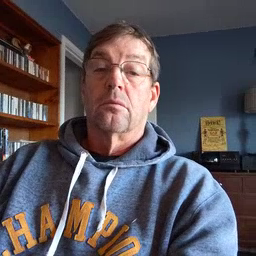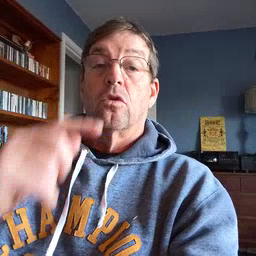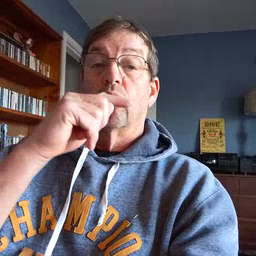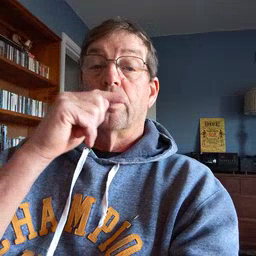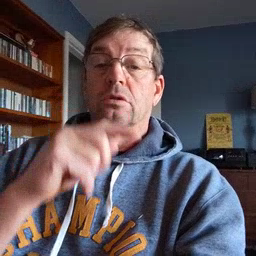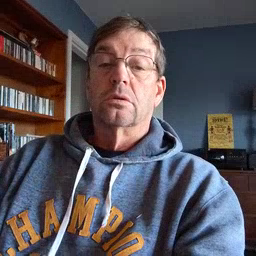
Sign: toothbrush